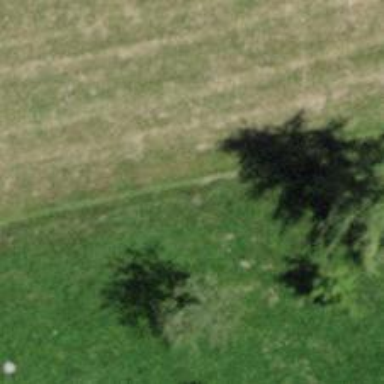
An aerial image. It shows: Footway covered with grass.